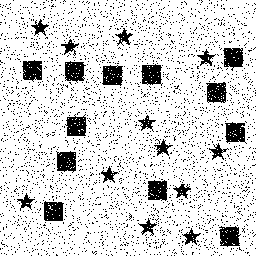
Squares: 12
Triangles: 0
Stars: 12
Total shapes: 24